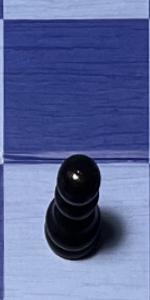
Label: Pawn_Black